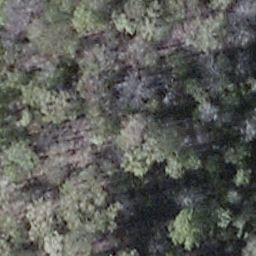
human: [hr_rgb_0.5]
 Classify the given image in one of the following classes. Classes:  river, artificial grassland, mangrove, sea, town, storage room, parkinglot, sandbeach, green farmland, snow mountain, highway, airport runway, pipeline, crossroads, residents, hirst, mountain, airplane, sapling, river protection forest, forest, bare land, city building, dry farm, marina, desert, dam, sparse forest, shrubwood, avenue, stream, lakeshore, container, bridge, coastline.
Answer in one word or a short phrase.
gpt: shrubwood